Question: For some reason the following code gives an unauthorized exception, can anyone tell me what i'm doing wrong?
In the screenshot below you can find the contents of "theToken", which has been received through Office365 and saved in a database ( 1 minute before excecution)

'''
Async Function CalendarDemo() As System.Threading.Tasks.Task(Of ActionResult)
Dim tokenData = UserTokenService.GetToken(HttpContext.User.Identity.Name)
Dim theToken = tokenData.ReadItems(0)
Dim myCalendars As List(Of ViewModels.Office365.MyCalendar) = New List(Of ViewModels.Office365.MyCalendar)
Try
Dim accessToken As Func(Of String) = Function() As String
Return theToken.AccessToken
End Function
Dim discClient As New DiscoveryClient(New Uri("https://api.office.com/discovery/v1.0/me/"), accessToken)
Dim dcr = Await discClient.DiscoverCapabilityAsync("Calendar") 'This is where the code breaks, the code worked in the past. Till i split up the authorization and the fetching of the Calendar
ViewBag.ResourceId = dcr.ServiceResourceId
Dim exClient As New OutlookServicesClient(dcr.ServiceEndpointUri, Function()
Return Helpers.Office365Helpers.ReturnStringAsAsync(theToken.AccessToken)
End Function)
Dim calendarResults = Await exClient.[Me].Events.ExecuteAsync()
Dim calenderResults = Await exClient.Me.Calendar.Events.ExecuteAsync()
Do
Dim calendars = calendarResults.CurrentPage
For Each calendar In calendars
Dim newCalendar = New ViewModels.Office365.MyCalendar(calendar)
myCalendars.Add(newCalendar)
Next
calendarResults = Await calendarResults.GetNextPageAsync()
Loop While calendarResults IsNot Nothing
Catch exception As AdalException
' handle token acquisition failure
If exception.ErrorCode = AdalError.FailedToAcquireTokenSilently Then
'authContext.TokenCache.Clear()
'Redirect naar login of refresh token
ViewBag.ErrorMessage = "AuthorizationRequired"
End If
Catch exception As DiscoveryFailedException
End Try
Return View(myCalendars)
End Function
'''
The exception is : "Exception of type ' Microsoft.Office365.Discovery.DiscoveryFailedException' was thrown." - and the ErrorCode is 'Unauthorized'
According to the answer below, i changed the following code:
'''
Dim exClient As New OutlookServicesClient(New Uri("https://outlook.office365.com/api/v1.0/"), Function()
Return Helpers.Office365Helpers.ReturnStringAsAsync(theToken.AccessToken)
End Function)
Dim calendarResults = Await exClient.[Me].Events.Take(10).ExecuteAsync()
'''
Where my helper is :
'''
Public Module Office365Helpers
Public Async Function ReturnStringAsAsync(ToReturnString As String) As System.Threading.Tasks.Task(Of String)
Return Await System.Threading.Tasks.Task.Delay(1).ContinueWith(Function(dl) ToReturnString)
End Function
End Module
'''
But it doesn't return any value when it's loading.. It's like the api call is in a continuous loop.
Identitical question but shorter:
I have a Microsoft.IdentityModel.Clients.ActiveDirectory.TokenCache, how can i query the Microsoft Calendar API using the DLL's and vb.net to get the data.
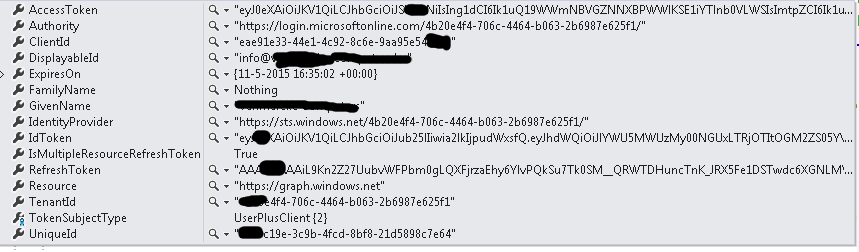
Answer: In the ODataException, in the response, you can view the header values.
There is an error there that explains my fault, it said something in the lines of : "Inconsistent resource". Which could be true. I found out that i didn't use <URL> when requesting the token. But used it when requesting data.
So i received invalid tokens for what i tried to do.